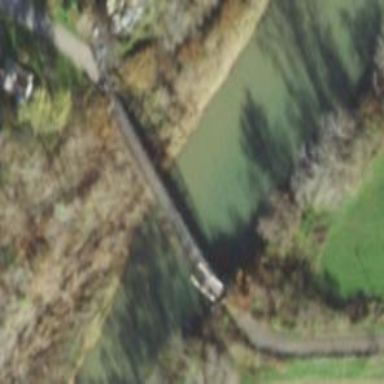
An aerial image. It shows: Man-made bridge.